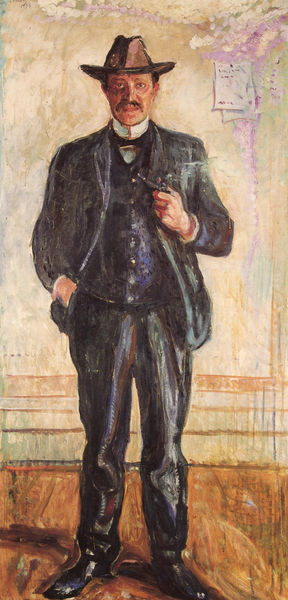
Titel: Portrait Torvald Stang
Künstler: Edvard Munch
Standort: Oslo
Institution: Munch-Museet
Schlagwörter: gemälde, hand, mann, schatten, weiß, ocker, blumen, braun, holz, hut, licht, nase, orange, raum, schwarz, zimmer, rot, schleife, anzug, bart, schnurrbart, wand, arm, kragen, stehen, portrait, porträt, öl, qualm, rauch, boden, mantel, reich, stehend, rosa, haltung, parkett, schuhe, lila, violett, van gogh, dielen, schnäuzer, pfeife, rauchen, knöpfe, knopfleiste, hutkrempe, weste, fussboden, zettel, gogh, stehkragen, stiefel, tasche, raucher, hosentasche, impresionismus, notizen, pinselspuren, pfeifenraucher, van gigh, 20. jahrhundert